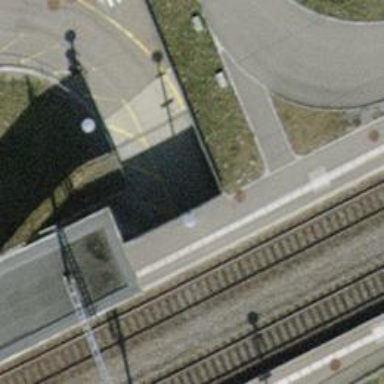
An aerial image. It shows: Bollard.